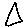
Label: triangle